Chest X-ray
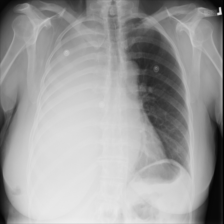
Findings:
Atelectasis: positive
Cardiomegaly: negative
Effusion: negative
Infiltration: negative
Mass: negative
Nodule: negative
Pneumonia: negative
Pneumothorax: negative
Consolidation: negative
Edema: negative
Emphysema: negative
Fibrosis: negative
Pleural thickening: negative
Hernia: negative